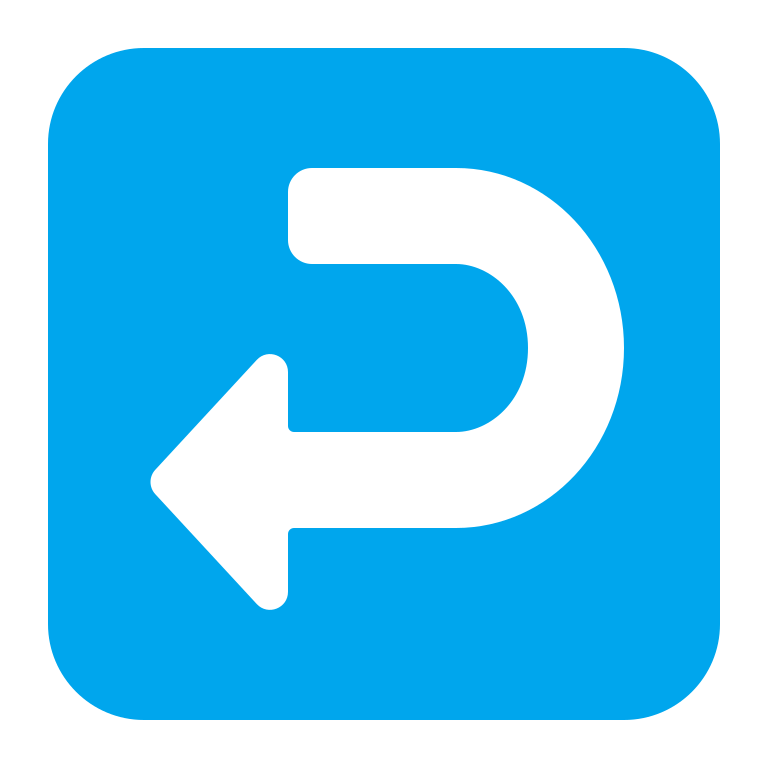
right arrow curving left flat